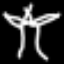
Label: palm tree